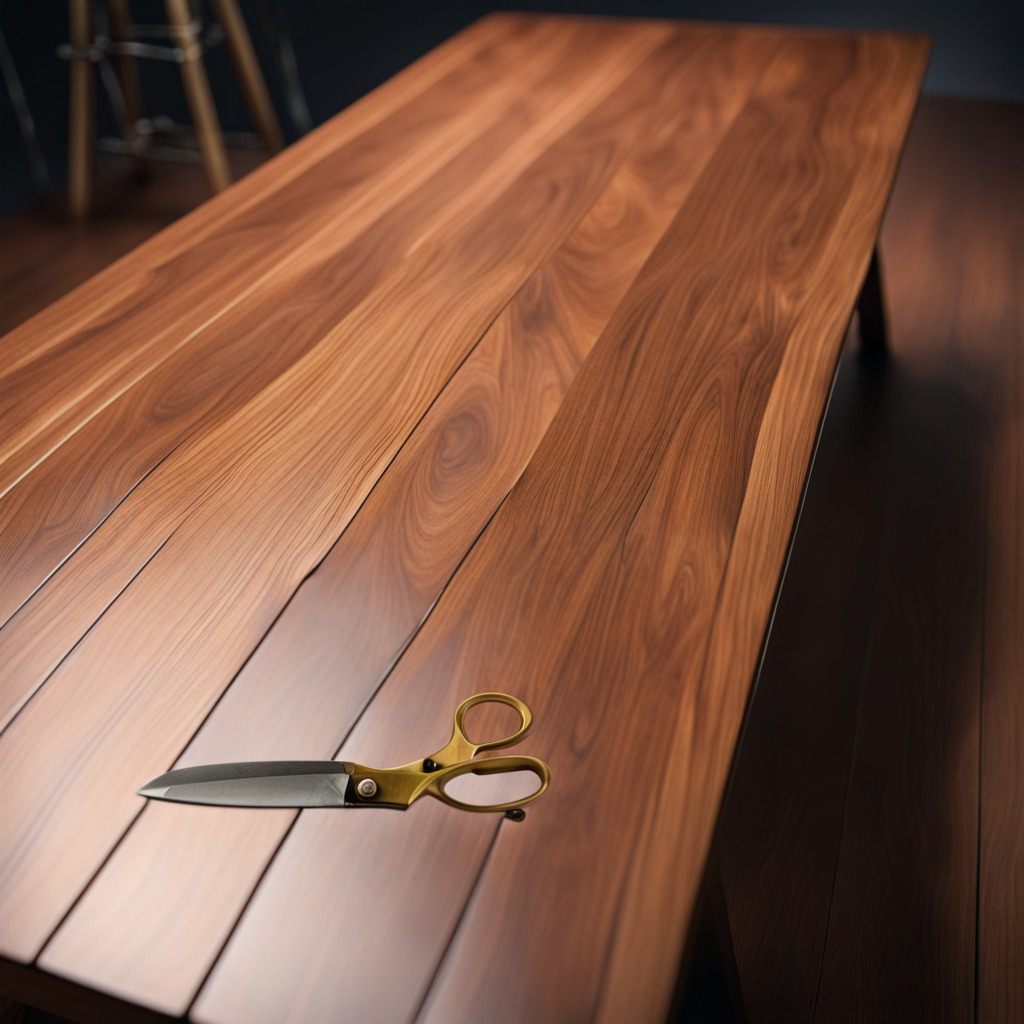
A scissor is lying on the wooden table in the carpentry studio.